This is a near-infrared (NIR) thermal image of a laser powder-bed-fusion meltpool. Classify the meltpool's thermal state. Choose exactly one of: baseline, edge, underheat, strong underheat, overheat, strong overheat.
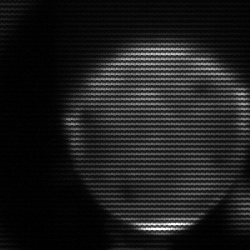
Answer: edge